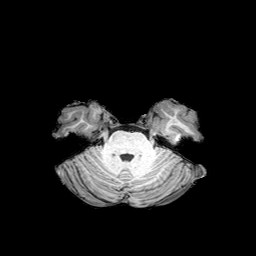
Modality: T1w
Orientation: coronal
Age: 19
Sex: female
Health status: healthy